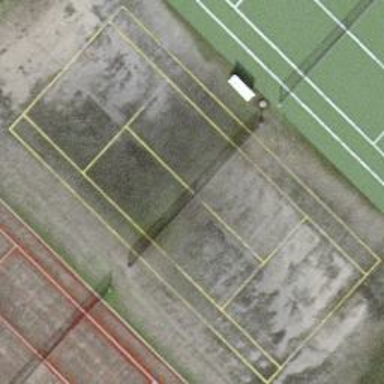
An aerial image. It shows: Tennis court on the leisure land pitch.